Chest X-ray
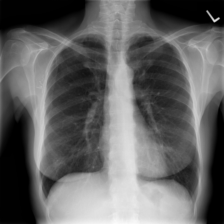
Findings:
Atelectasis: negative
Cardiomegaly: negative
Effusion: negative
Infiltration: positive
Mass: negative
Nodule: positive
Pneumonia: negative
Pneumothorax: negative
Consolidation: negative
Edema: negative
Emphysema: negative
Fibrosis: negative
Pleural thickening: negative
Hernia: negative